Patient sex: M
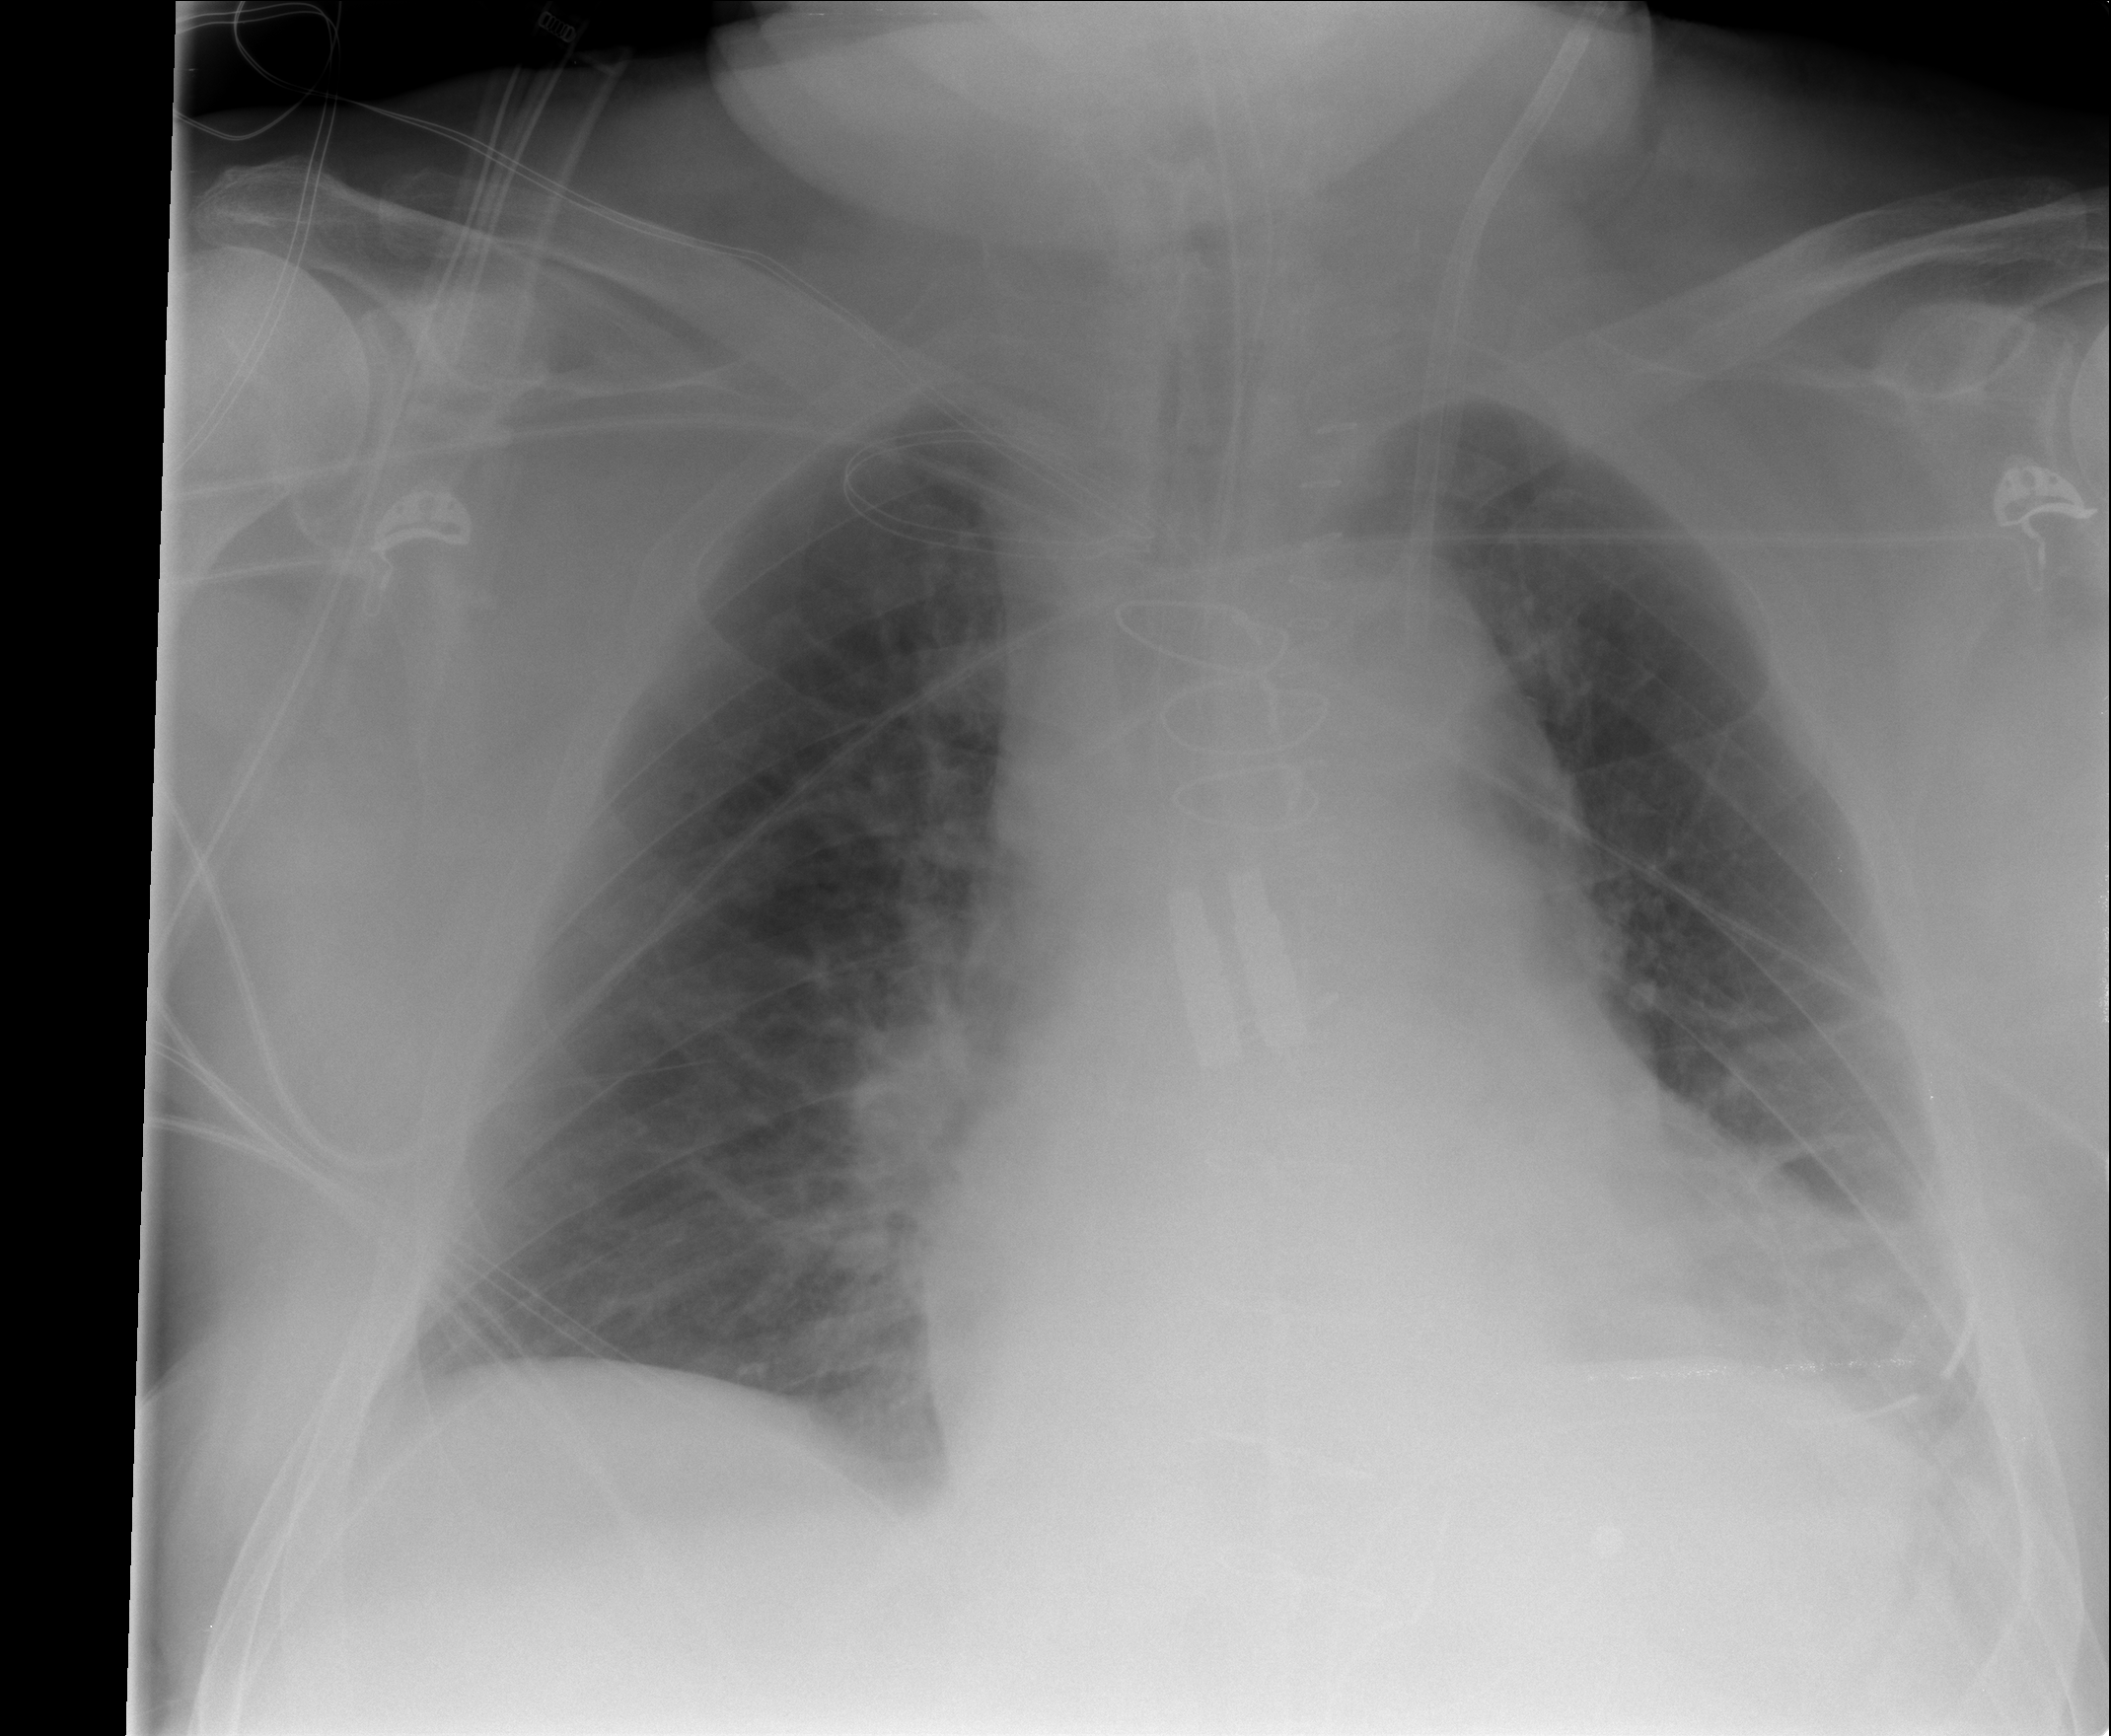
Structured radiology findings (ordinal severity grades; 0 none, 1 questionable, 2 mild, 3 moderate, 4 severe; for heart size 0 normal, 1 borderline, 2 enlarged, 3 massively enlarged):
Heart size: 2
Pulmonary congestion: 1
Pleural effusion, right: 0
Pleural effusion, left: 1
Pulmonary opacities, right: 0
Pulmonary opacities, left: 0
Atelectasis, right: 1
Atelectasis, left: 1